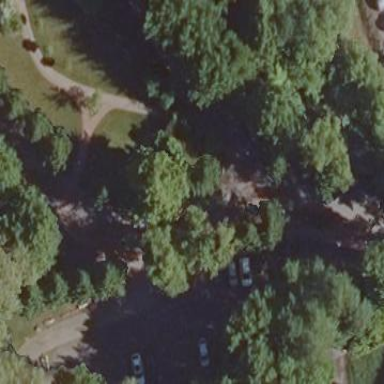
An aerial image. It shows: Parking area with surface.